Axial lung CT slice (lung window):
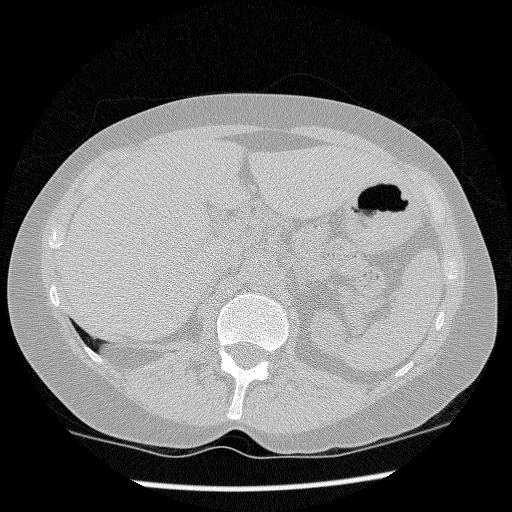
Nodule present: no